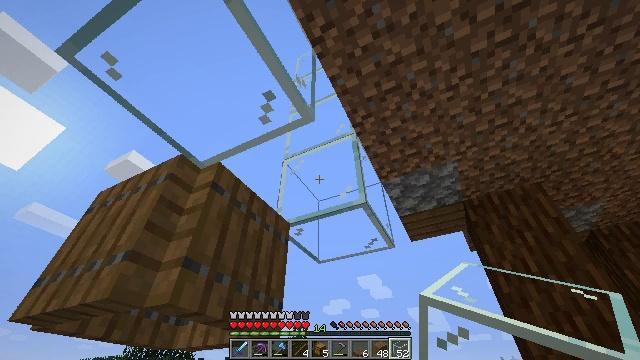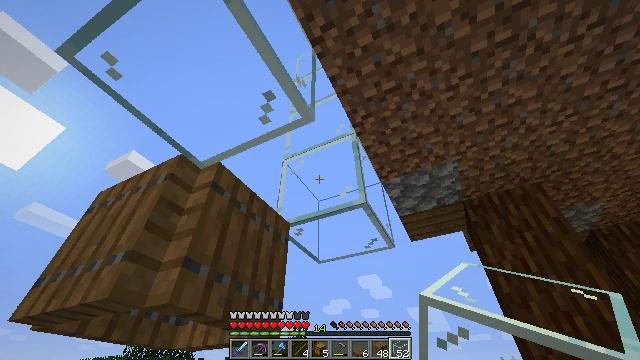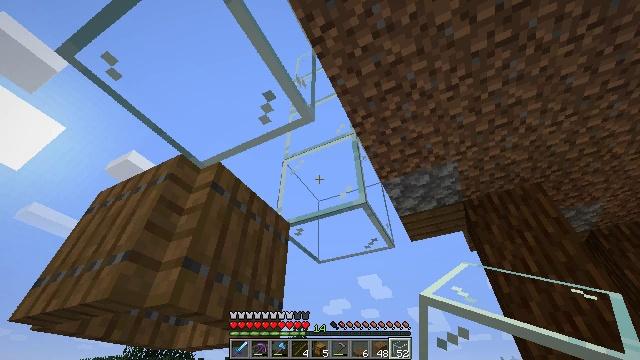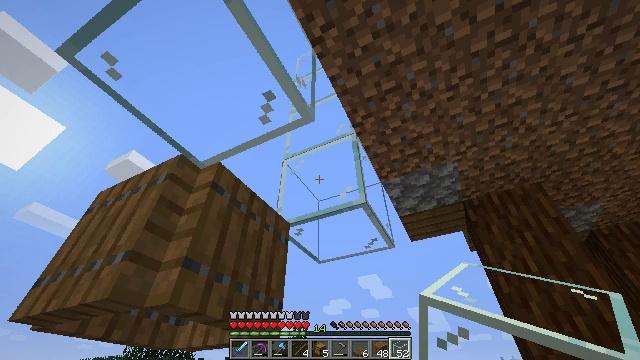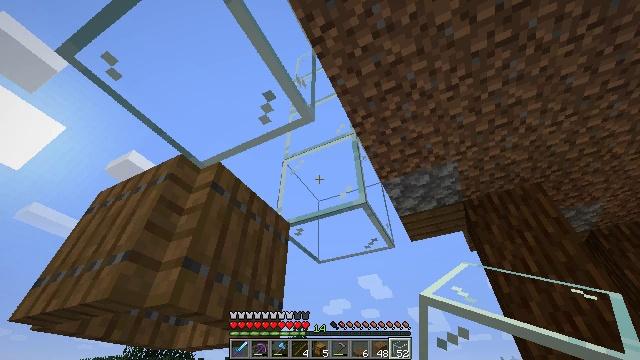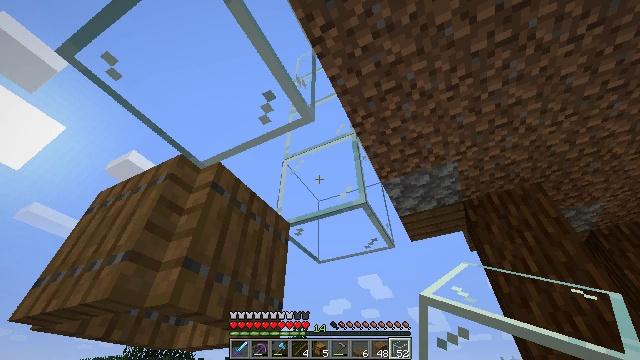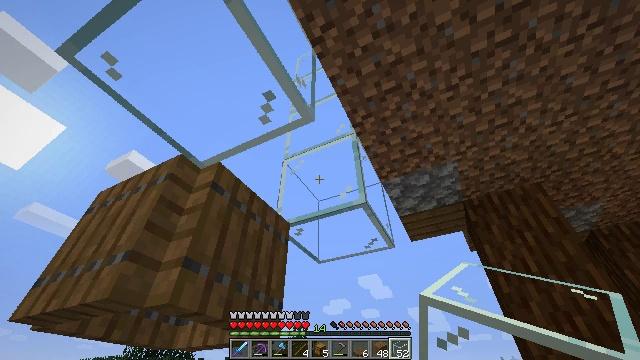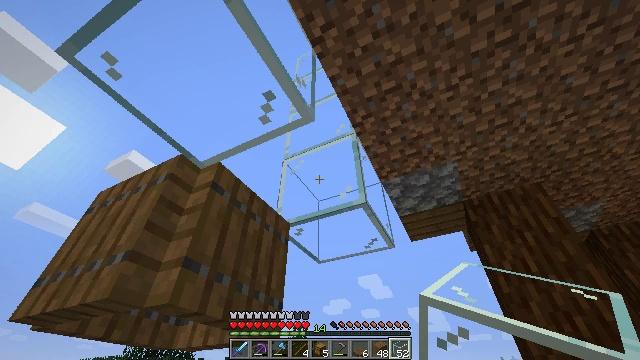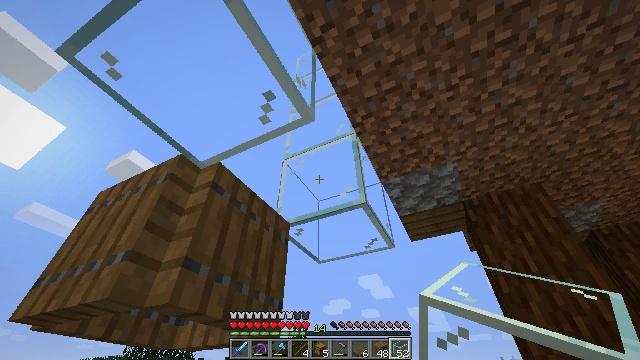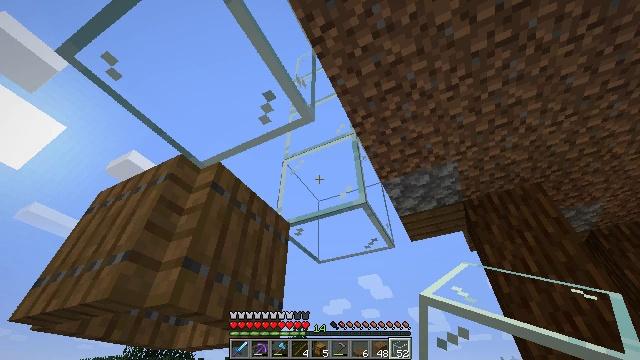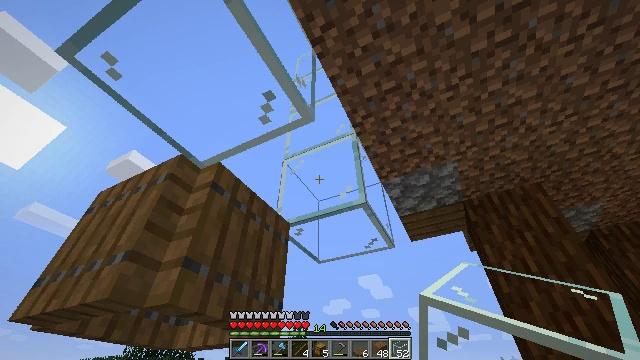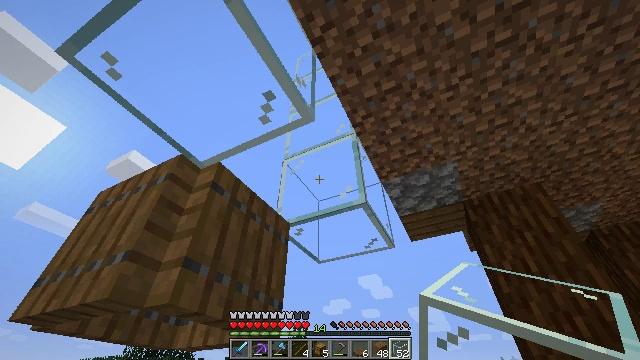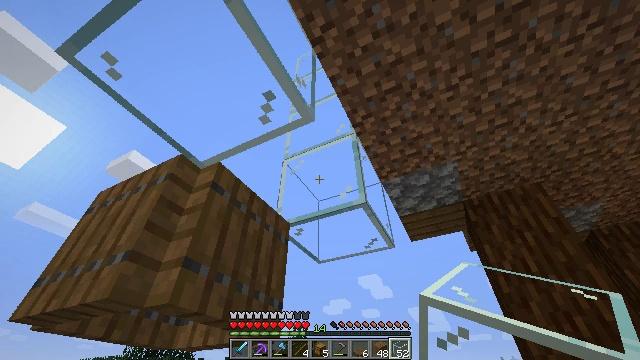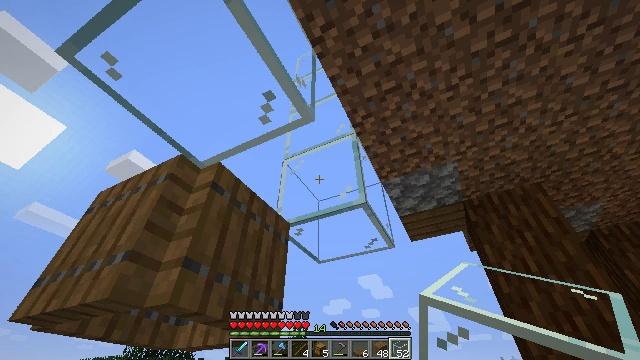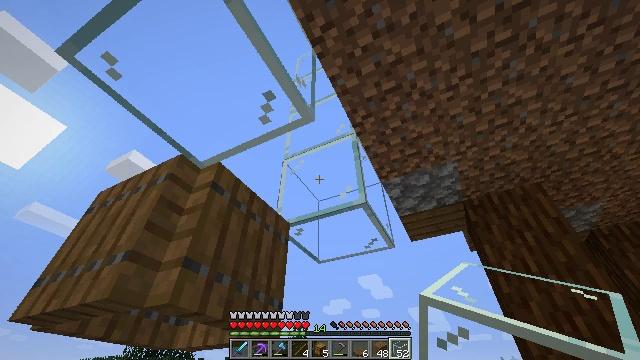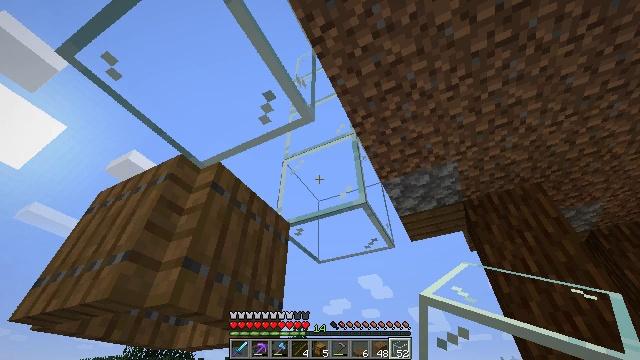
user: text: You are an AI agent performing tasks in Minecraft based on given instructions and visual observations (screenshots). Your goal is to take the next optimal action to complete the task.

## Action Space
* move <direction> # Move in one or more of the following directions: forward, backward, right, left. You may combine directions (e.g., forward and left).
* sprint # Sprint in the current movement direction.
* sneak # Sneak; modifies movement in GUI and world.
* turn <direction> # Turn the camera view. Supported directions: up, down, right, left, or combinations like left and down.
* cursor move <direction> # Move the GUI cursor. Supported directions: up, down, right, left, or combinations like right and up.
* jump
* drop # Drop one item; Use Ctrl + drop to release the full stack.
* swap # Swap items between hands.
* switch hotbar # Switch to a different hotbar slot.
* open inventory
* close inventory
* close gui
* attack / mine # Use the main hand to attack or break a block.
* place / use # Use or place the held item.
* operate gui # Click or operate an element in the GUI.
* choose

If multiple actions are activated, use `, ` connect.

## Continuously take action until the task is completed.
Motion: motion action
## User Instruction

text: Mine the blue bed to pick it up.
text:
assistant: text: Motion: no_op
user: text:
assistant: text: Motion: no_op
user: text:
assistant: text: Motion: no_op
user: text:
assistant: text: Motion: no_op
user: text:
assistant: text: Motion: no_op
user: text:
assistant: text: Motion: no_op
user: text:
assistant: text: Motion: no_op
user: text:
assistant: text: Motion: no_op
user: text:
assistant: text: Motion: no_op
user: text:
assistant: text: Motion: no_op
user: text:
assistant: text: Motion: no_op
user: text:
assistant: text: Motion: no_op
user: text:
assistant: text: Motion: no_op
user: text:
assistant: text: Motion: no_op
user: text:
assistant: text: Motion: no_op
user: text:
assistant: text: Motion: no_op
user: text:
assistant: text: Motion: no_op
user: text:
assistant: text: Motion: no_op
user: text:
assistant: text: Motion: no_op
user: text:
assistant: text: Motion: no_op
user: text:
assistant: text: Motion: no_op
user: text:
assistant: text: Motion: no_op
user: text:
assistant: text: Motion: no_op
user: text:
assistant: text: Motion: no_op
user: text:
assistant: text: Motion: no_op
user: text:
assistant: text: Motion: no_op
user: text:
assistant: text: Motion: no_op
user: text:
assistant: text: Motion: no_op
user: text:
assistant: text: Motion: no_op
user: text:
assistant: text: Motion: no_op